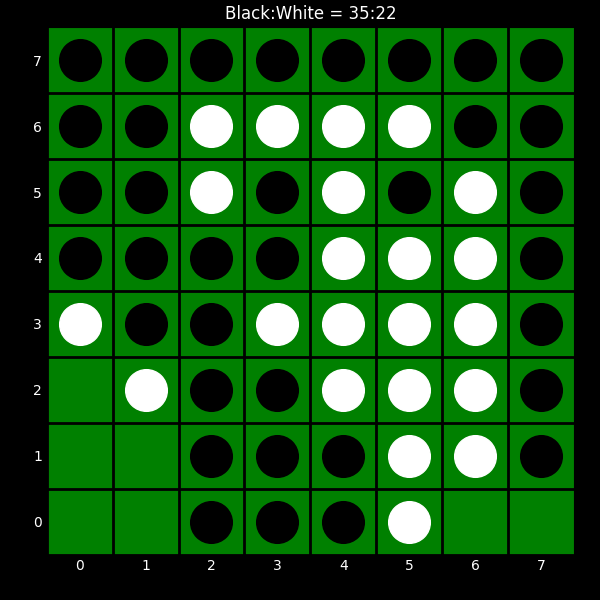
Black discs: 35
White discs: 22